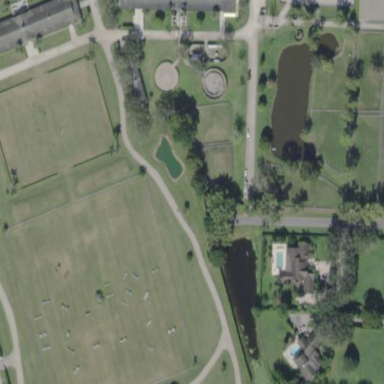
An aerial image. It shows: Grassy equestrian pitch enclosed by fence.